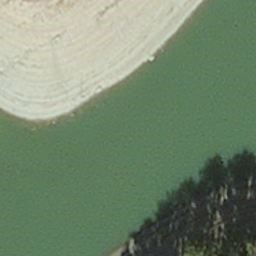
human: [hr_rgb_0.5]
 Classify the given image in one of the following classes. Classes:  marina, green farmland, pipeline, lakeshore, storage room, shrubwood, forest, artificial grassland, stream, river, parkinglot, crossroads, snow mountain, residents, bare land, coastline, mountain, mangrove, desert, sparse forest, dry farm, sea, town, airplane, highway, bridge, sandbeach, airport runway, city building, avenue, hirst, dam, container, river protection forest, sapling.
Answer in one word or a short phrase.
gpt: hirst